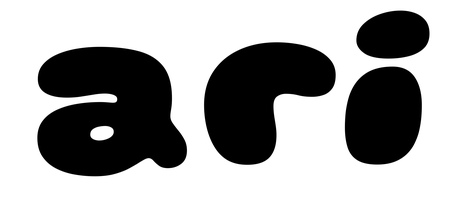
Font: Gluten_Black